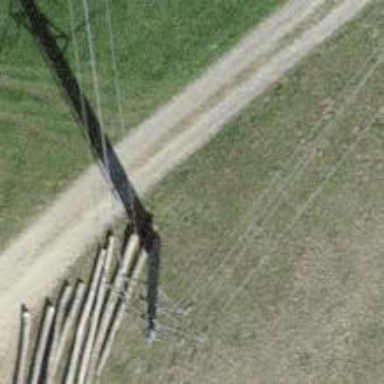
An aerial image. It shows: Power pole.